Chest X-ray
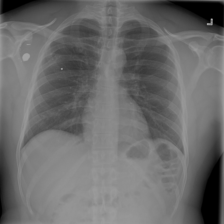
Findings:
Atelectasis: negative
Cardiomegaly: negative
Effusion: negative
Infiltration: negative
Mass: negative
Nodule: negative
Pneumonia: negative
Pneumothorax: negative
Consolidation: negative
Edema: negative
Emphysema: negative
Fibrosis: negative
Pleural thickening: negative
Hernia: negative